Question: I have a PHP script that looks like:
'''
if(file_exists("temp.txt")){
$myfile = fopen("temp.txt", "a") or die("Unable to open file!");
}
else{
$myfile = fopen("temp.txt", "w") or die("Unable to open file!");
}
date_default_timezone_set("America/New_York");
$date = date('m/d/Y h:i:s a', time());
$text = $date . PHP_EOL;
fwrite($myfile, $text);
fclose($myfile);
'''
When I run the above script in Powershell using
'''
php myscript.php
'''
A text file is created and written into.
If I try to run the same file with
'''
Start-Job ScriptBlock {php myscript.php}
'''
I'll get a response like

But my text file is never written into. It seems like 'Start-Job' never starts my PHP script.
How do I get 'Start-Job' to start running PHP scripts?
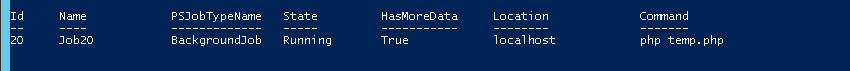
Answer: Ok I'll write an answer about all of this:
From test (with your script as origin) I added some echo to get something in Receive-Job in powershell.
It was obvious the script was running as intended, but not in the expected directory.
So I added a 'getcwd()' within an echo and this show me the working dir for the job (or scriptblock) is my documents directory) and I found the file there wihtin my home\documents.
Here the final script I eneded with:
'''
echo "I'm running in ".getcwd()." !\n";
if(file_exists("temp.txt")){
$myfile = fopen("temp.txt", "a") or die("Unable to open file!");
}
else{
$myfile = fopen("temp.txt", "w") or die("Unable to open file!");
}
echo "Ok, file was opened: \n".print_r(fstat($myfile),1)."\n";
date_default_timezone_set("America/New_York");
$date = date('m/d/Y h:i:s a', time());
$text = $date . PHP_EOL;
$r=fwrite($myfile, $text);
echo "Write in file returned $r \n";
fclose($myfile);
echo "File closed\n";
'''
And that is the output is with Powershell:
'''
Start-Job -ScriptBlock { D:\wamp\bin\php\php5.4.3\php.exe D:\wamp\bin\php\php5.4.3\test.php }
Id Name State HasMoreData Location Command
-- ---- ----- ----------- -------- -------
51 Job51 Running True localhost D:\wamp\bin\php\php5....
'''
And retrieving the output:
'''
Receive-Job 51
I'm running in C:\Users\my_name\Documents !
Ok, file was opened:
Write in file returned 24
File closed
'''
Hope it will help.